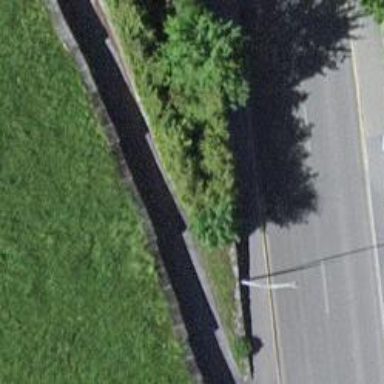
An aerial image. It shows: Retaining wall.